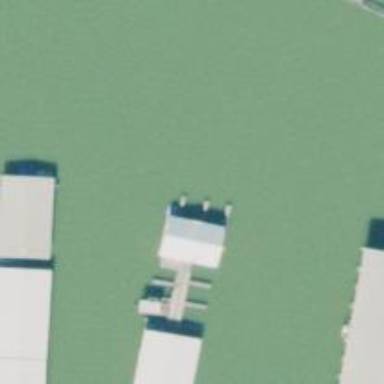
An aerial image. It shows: Man-made pier.